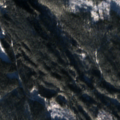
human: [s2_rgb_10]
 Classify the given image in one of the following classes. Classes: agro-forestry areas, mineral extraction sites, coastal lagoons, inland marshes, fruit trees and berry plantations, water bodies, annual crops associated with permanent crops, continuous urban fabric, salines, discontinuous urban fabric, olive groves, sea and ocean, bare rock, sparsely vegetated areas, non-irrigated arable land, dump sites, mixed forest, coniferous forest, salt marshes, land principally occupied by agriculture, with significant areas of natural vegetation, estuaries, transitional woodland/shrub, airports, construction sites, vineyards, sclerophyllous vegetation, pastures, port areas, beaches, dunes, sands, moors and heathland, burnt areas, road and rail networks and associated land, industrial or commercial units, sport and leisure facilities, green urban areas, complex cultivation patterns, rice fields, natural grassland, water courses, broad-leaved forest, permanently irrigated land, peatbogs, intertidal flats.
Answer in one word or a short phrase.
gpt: coniferous forest, transitional woodland/shrub